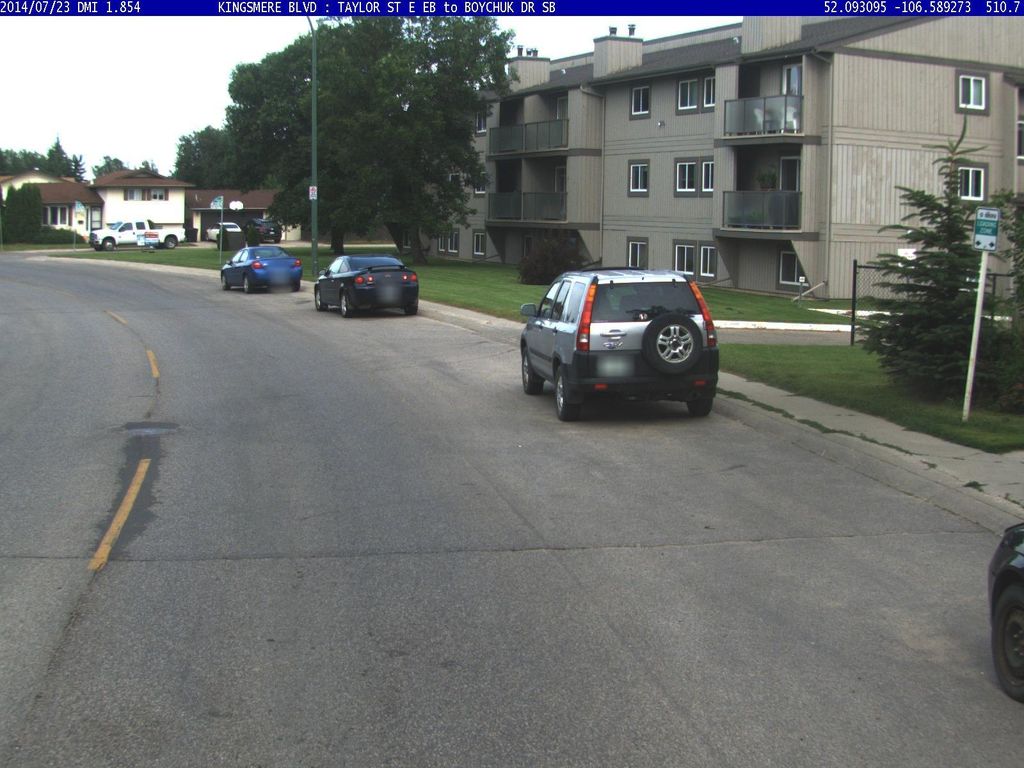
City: saskatoon